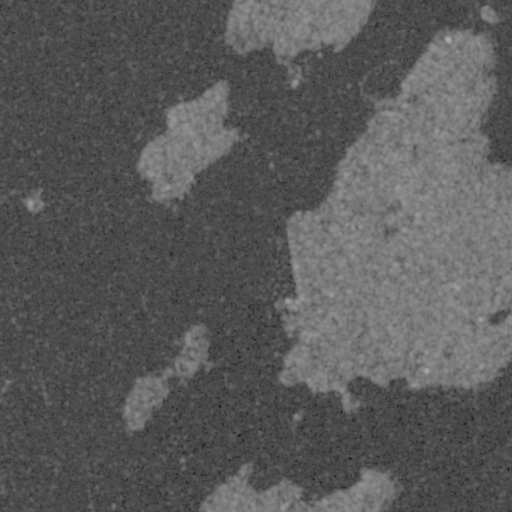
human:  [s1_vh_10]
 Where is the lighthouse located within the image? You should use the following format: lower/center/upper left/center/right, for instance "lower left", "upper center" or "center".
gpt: The lighthouse is located in the lower left of the image.
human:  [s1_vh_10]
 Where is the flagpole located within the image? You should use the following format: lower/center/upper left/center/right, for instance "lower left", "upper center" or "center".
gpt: The flagpole is located in the center left of the image.
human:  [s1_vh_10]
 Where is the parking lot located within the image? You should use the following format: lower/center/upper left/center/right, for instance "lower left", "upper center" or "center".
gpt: There is no parking lot in the image.

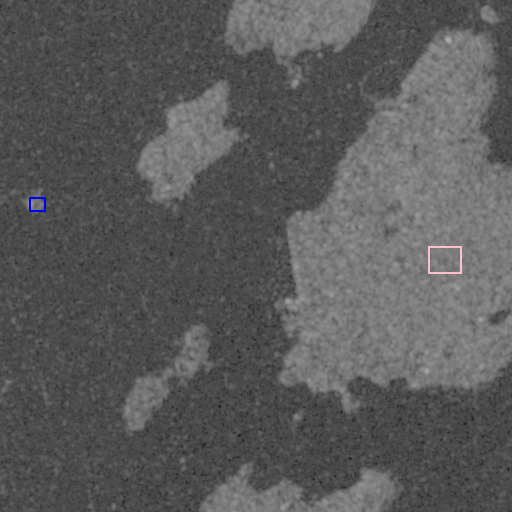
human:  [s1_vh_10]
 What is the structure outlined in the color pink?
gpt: The structure outlined in pink is a park.
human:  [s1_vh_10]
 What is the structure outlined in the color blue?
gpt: The structure outlined in blue is a building.
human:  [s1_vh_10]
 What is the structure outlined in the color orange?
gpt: There is no orange outline.